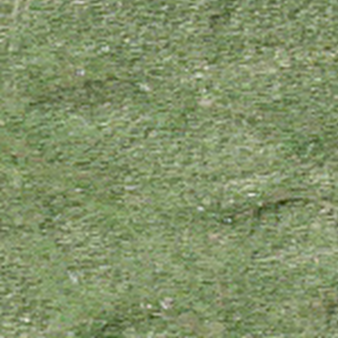
Label: other